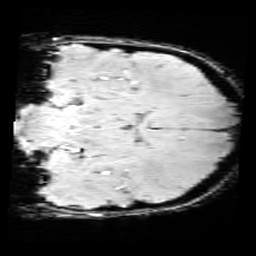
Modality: SWI
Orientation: coronal
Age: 13
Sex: male
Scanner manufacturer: siemens
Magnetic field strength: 3 T
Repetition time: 0.027 s
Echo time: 0.02 s